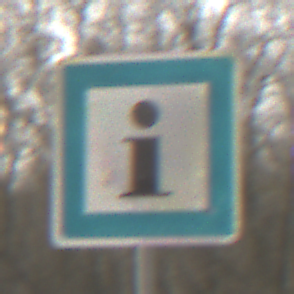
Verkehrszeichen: Informationsstelle
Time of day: MorningAfternoon
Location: Outdoor (Nature)
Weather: PartlyCloudy
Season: Winter
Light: Natural